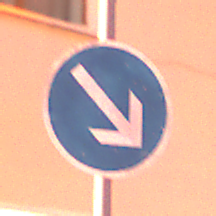
Verkehrszeichen: VorgeschriebeneVorbeifahrtRechts
Umgebung: Outdoor, Urban
Tageszeit: Night
Wetter: Overcast
Licht: Artificial
Jahreszeit: Winter
Kontrast: MediumContrast